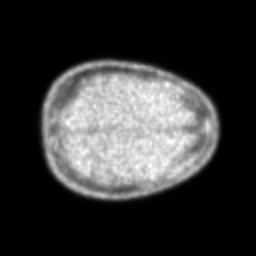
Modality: PET
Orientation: axial
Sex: female
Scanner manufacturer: ge